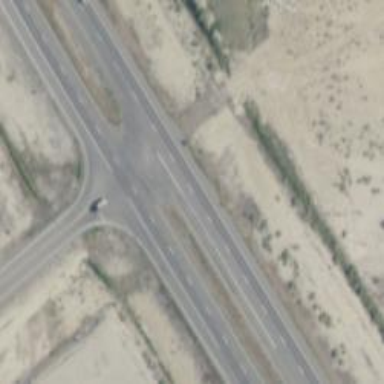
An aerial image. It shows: Expressway with asphalt surface classified as trunk highway.